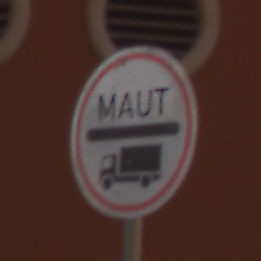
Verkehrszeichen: Mautpflicht
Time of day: MorningAfternoon
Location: Outdoor (Urban)
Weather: Clear
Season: NotSpecified
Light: Natural